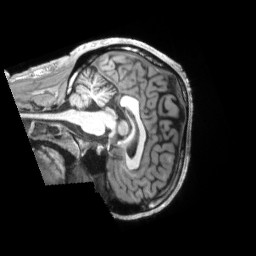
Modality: T1w
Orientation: sagittal
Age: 31
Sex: male
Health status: ill
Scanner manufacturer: siemens
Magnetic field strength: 3 T
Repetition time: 2.2 s
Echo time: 0.00157 s